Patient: sex M, age 32
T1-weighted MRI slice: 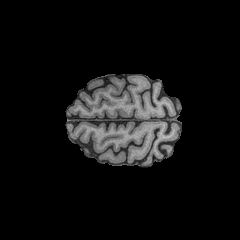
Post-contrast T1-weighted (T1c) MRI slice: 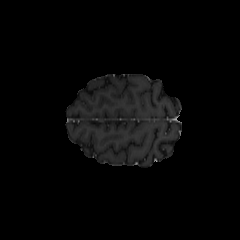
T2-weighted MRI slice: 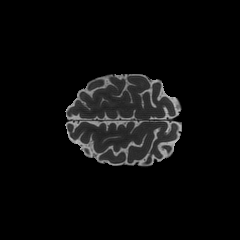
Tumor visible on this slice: no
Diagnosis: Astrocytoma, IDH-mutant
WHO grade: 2